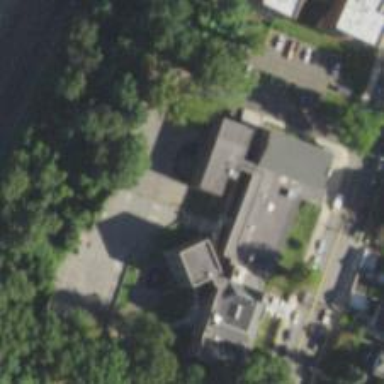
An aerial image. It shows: School.